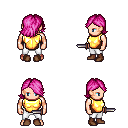
a pixel art fantasy rpg character, male body template, human, light skin, gold chest armor, white pants, pink swoop hairstyle, brown shoes, dagger, four views (front, back, left, right), 2x2 character sprite sheet, small pixel art, hard edges, no anti-aliasing